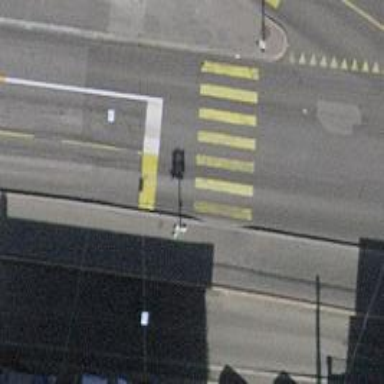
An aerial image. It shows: Secondary road with asphalt surface and trolley wire. The sidewalk on the right also has asphalt surface.